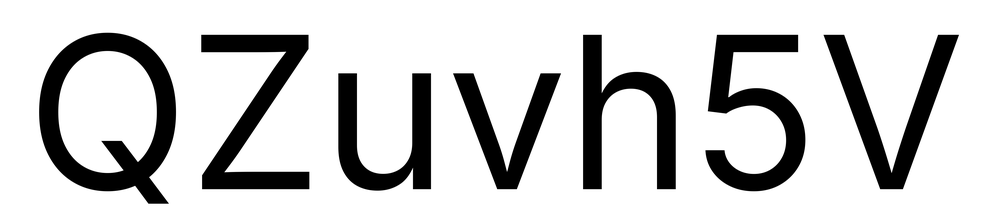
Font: Inter_Regular